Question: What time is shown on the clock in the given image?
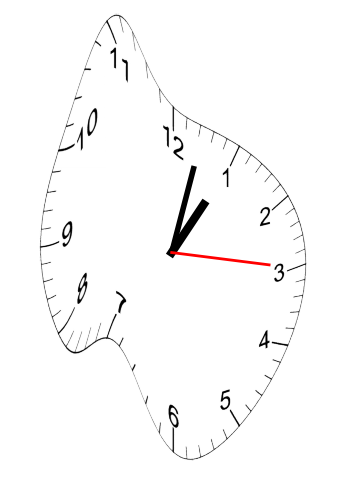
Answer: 01:02:15